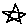
Label: star